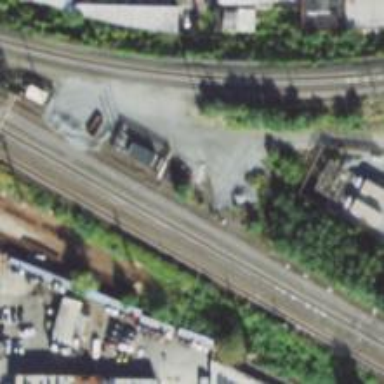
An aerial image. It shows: Electrified rail for trains.